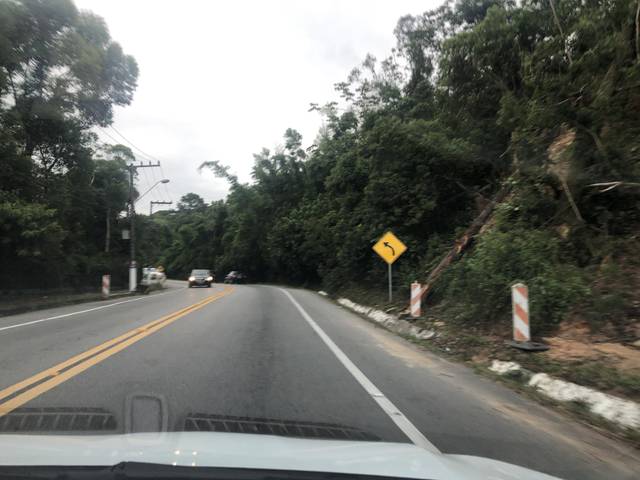
Region: Brazil
Coordinates: -27.601, -48.48